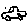
Label: car